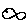
Label: fish